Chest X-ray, AP view. Patient: 59 years old, sex F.
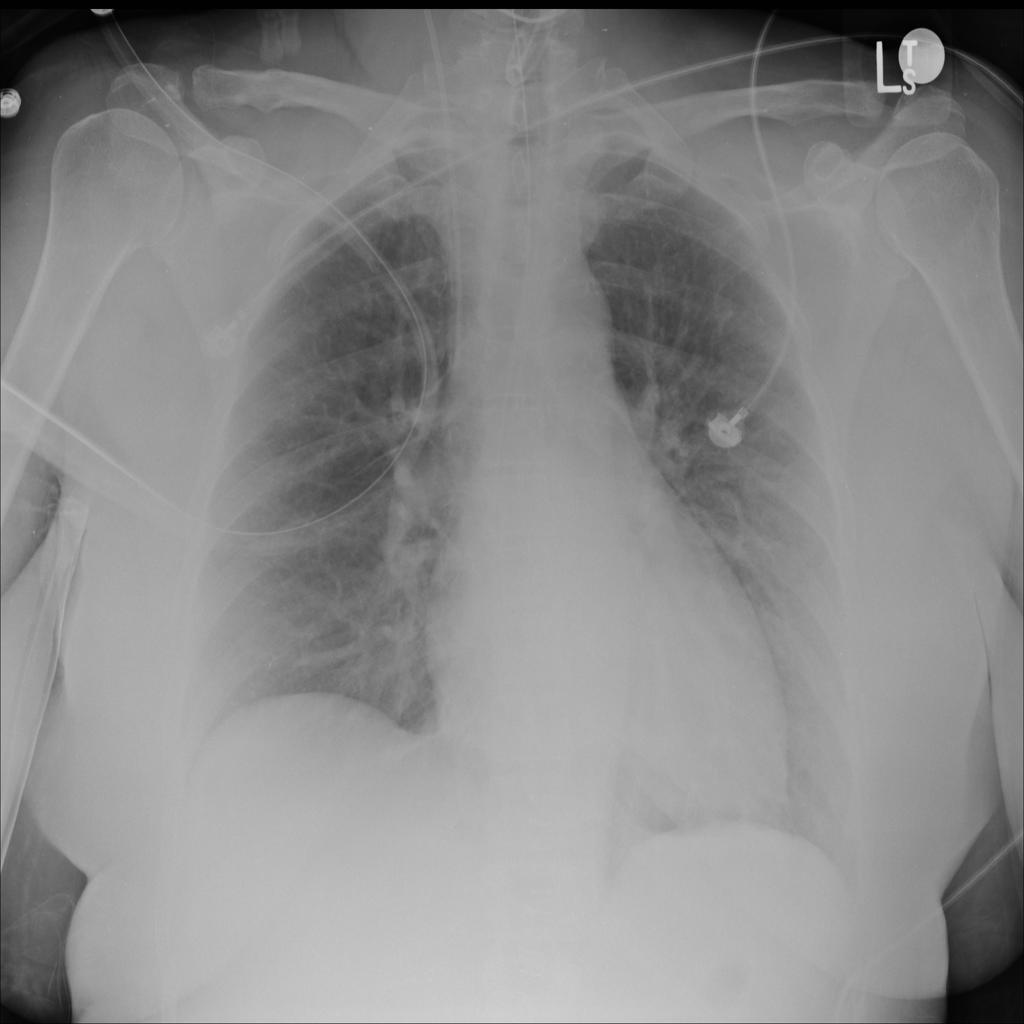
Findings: No Finding